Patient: sex M, age 58
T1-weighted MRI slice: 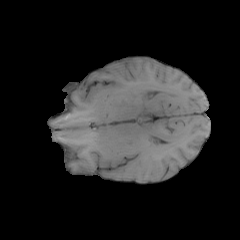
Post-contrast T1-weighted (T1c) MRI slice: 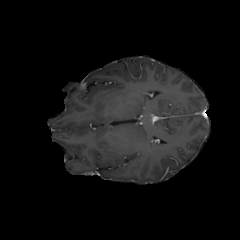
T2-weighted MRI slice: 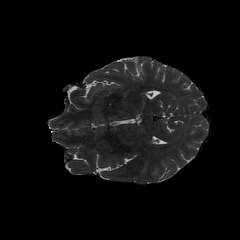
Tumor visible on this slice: no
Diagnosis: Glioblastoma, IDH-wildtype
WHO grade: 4